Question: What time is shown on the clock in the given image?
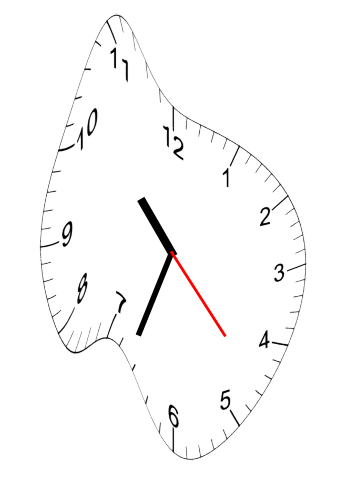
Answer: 10:33:23